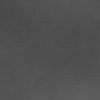
Atmospheric dust classification: dusty